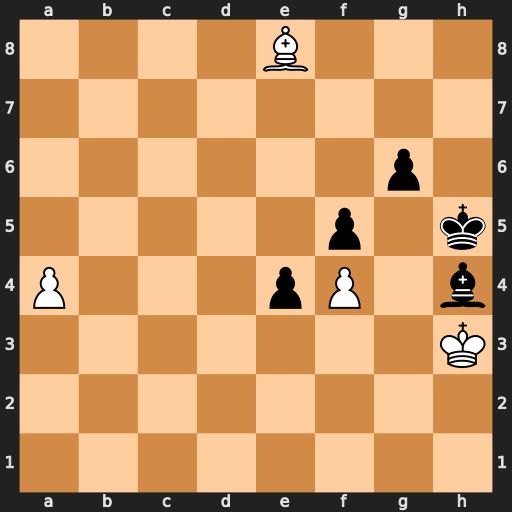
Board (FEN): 4B3/8/6p1/5p1k/P3pP1b/7K/8/8
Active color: w
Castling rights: -
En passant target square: -
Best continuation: Bxg6+ Kxg6 Kxh4 Kf6 a5 e3 Kg3 e2 Kf2 e1=Q+ Kxe1